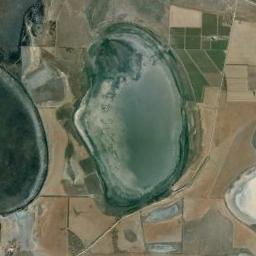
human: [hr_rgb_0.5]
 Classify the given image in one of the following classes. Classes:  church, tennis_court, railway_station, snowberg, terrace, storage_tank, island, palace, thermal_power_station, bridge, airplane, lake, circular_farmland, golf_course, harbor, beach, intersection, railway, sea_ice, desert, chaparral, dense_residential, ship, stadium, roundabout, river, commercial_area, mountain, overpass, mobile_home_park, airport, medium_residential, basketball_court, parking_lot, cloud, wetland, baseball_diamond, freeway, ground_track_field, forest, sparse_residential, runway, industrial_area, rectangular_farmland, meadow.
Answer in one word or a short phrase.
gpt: lake